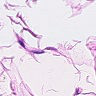
Metastatic tissue present: no